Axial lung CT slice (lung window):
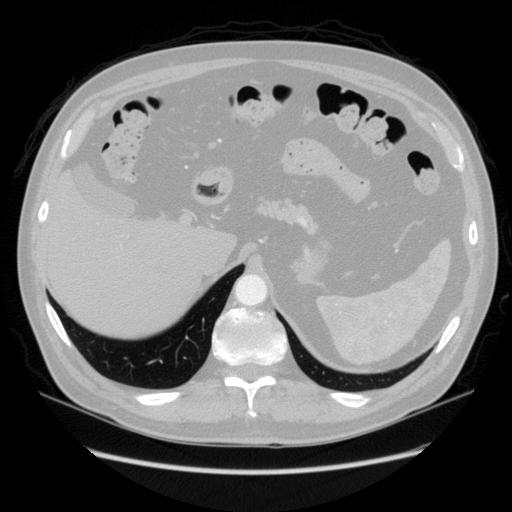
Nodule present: no